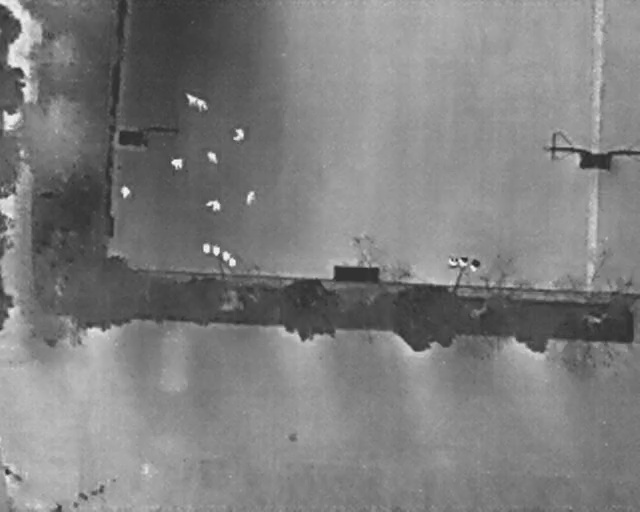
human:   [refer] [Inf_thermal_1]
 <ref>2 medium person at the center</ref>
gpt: <box>[[32, 38, 34, 41, 2], [32, 29, 34, 32, 2]]</box>

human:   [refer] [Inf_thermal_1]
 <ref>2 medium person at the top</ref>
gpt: <box>[[36, 25, 38, 27, 2], [30, 19, 32, 21, 33]]</box>

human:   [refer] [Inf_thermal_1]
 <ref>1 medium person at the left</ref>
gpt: <box>[[26, 30, 28, 33, 2]]</box>